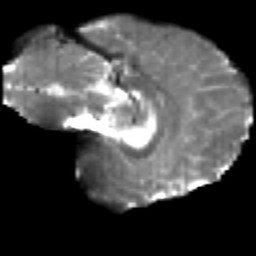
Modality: T2w
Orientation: sagittal
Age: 26
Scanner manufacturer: siemens
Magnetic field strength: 3 T
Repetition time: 2.2 s
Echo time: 0.084 s